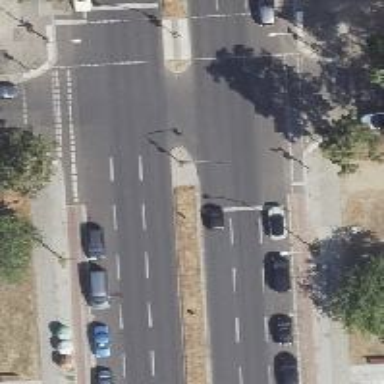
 there is parallel on-street parking lane and cycle track."